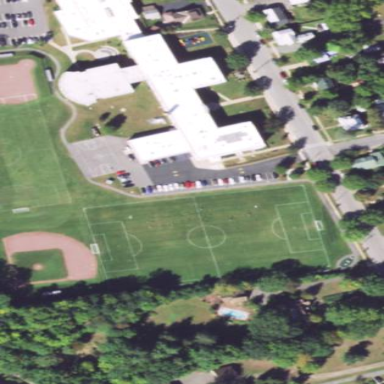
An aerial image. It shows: School building.